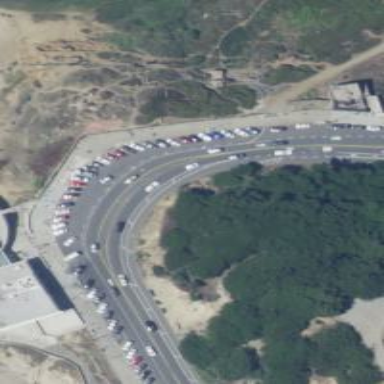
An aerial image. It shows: Parking lane area.